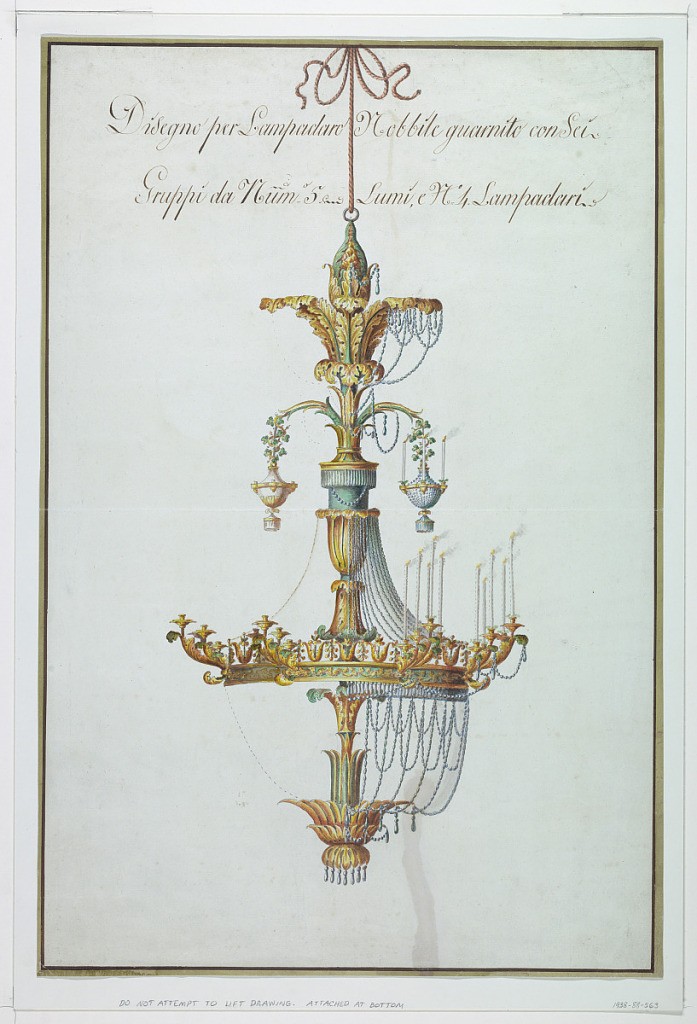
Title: Design for a Chandelier
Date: late 18th century
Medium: Pen and brown ink, brush and watercolor, green wash on paper
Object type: Drawing
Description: Vertical rectangle. Design for a chandelier made up of four sections.  Above, suspended on a vine branch with stick, two vases, alternative suggestions, with a ring for candles.  Chains and pendants of crystal.  These and the candles are in general only drawn of the right half.  Suspended, with a cord, above a knob.  The edges are colored dark olive with inside a border line.  Inscription in the upper part of the sheet.